Question: What is the reading of the measurement in the image?
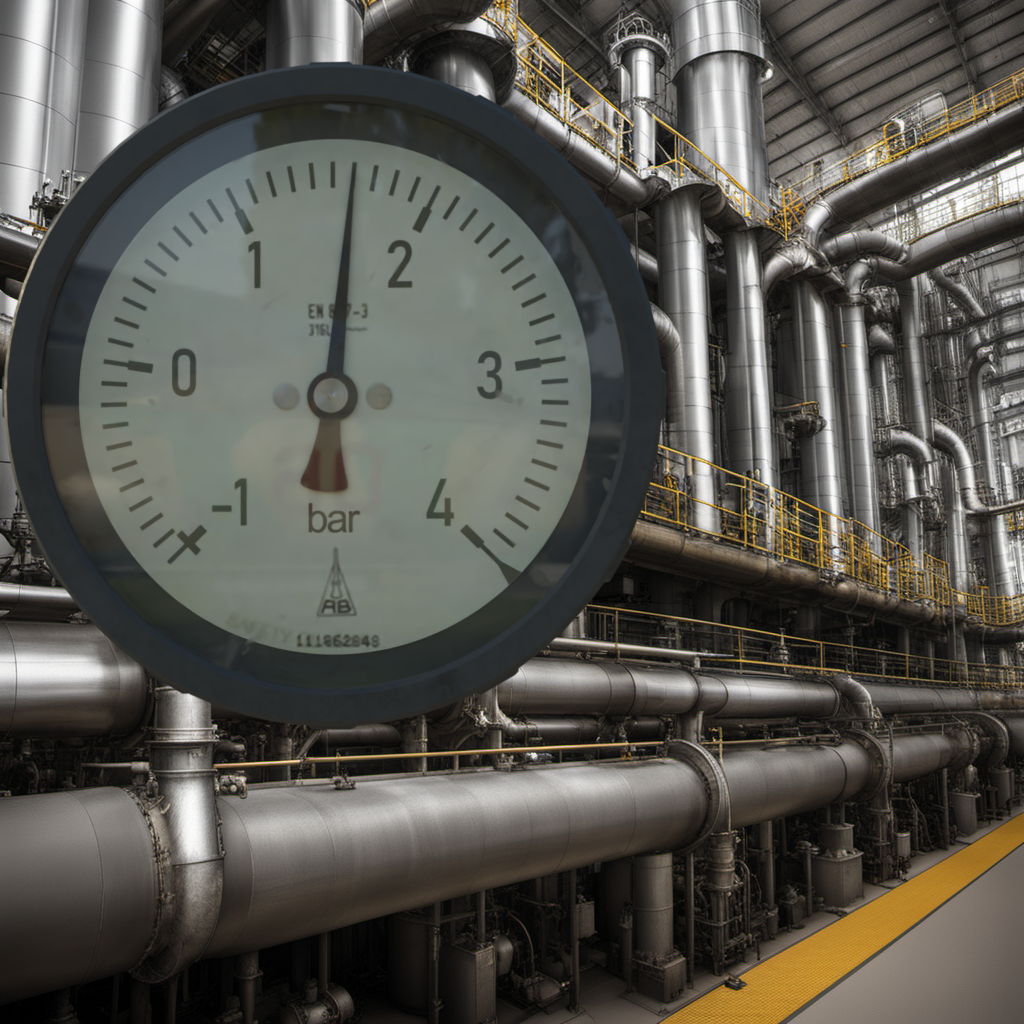
Answer: The result is 1.6
Question: What is the reading range of the measurement in the image?
Answer: The range is from -1 to 4
Question: What is the minimum and maximum value range of this measurement?
Answer: The minimum value is -1 and the maximum value is 4